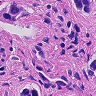
Metastatic tissue present: yes